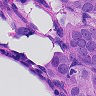
Metastatic tissue present: yes